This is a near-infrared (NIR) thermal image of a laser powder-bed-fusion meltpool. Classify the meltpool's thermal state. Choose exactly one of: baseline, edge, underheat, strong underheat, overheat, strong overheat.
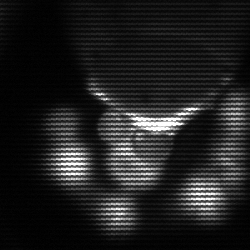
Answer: edge